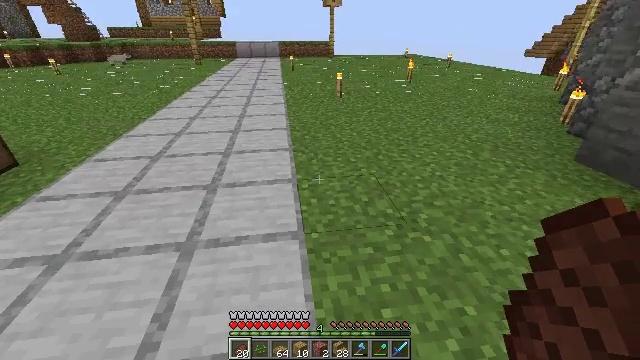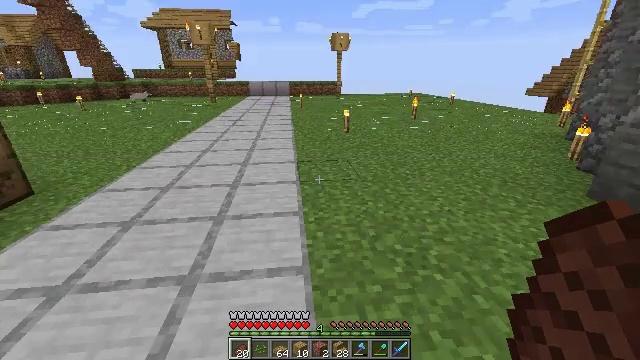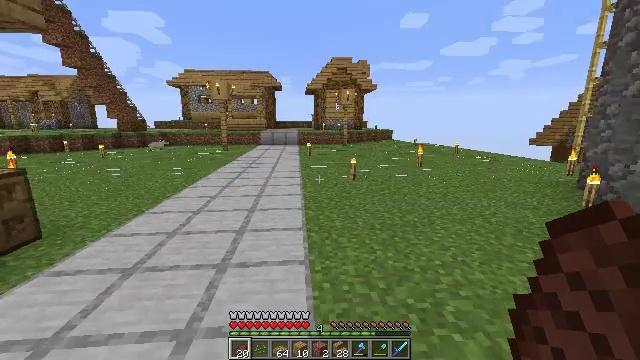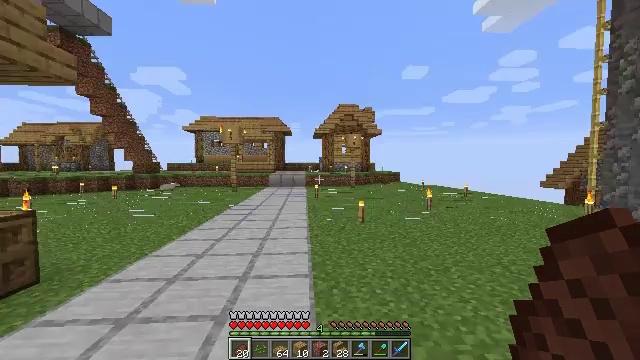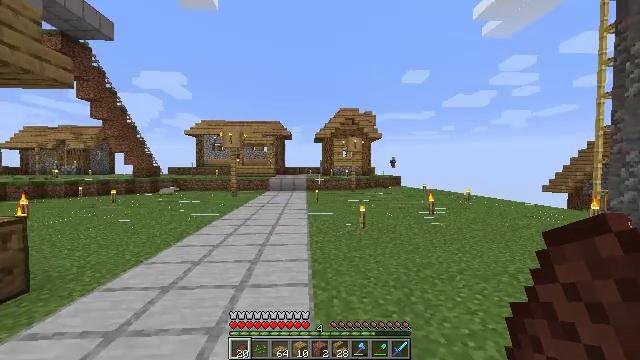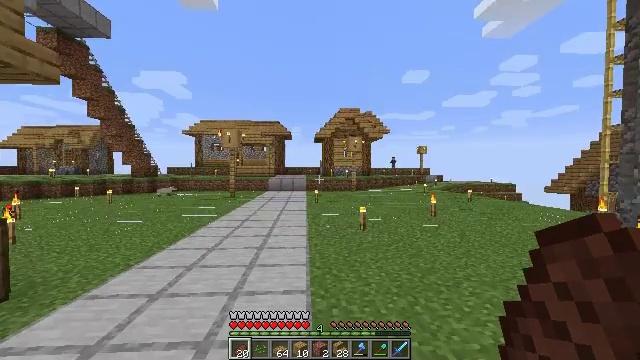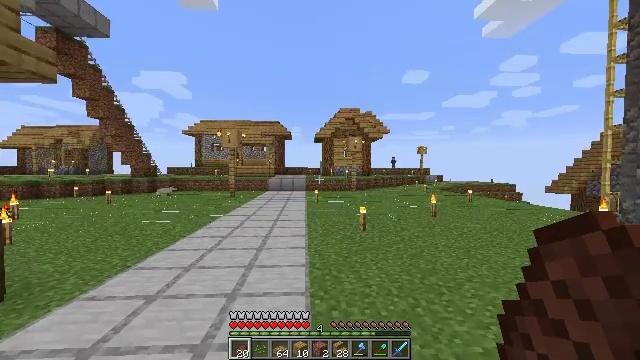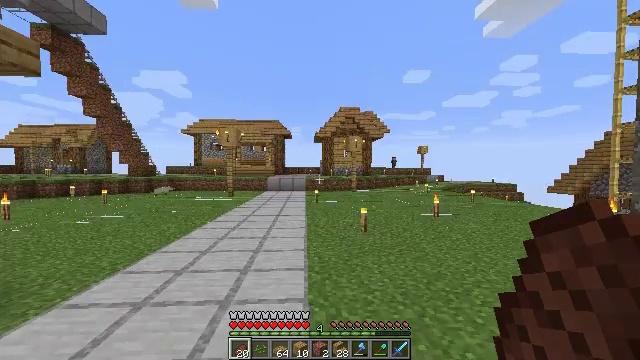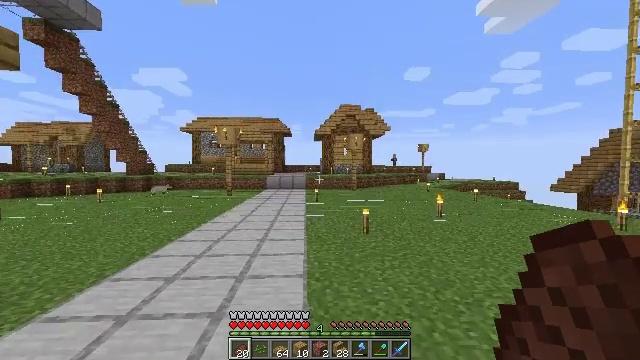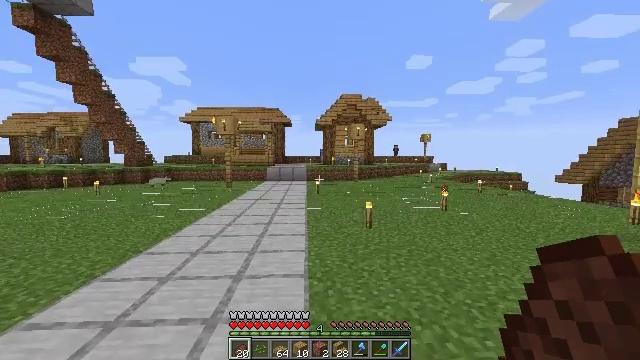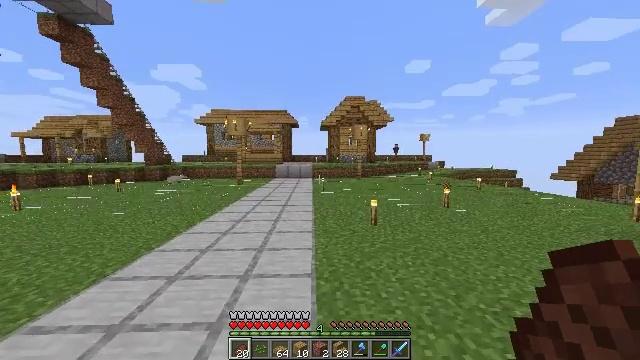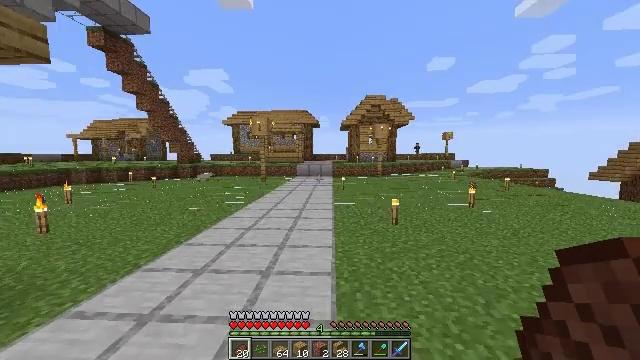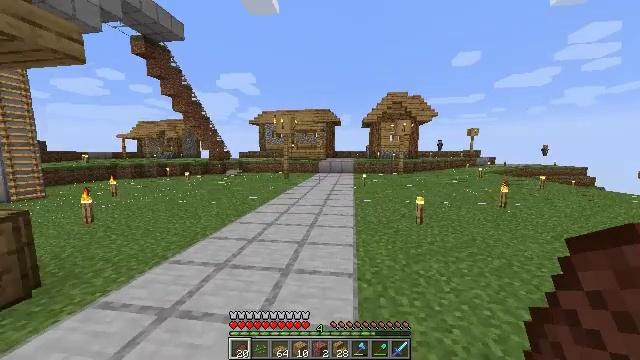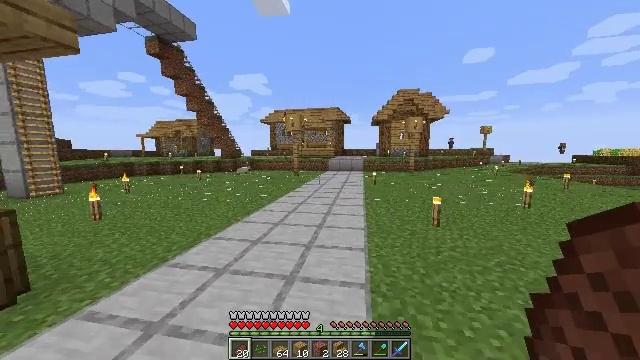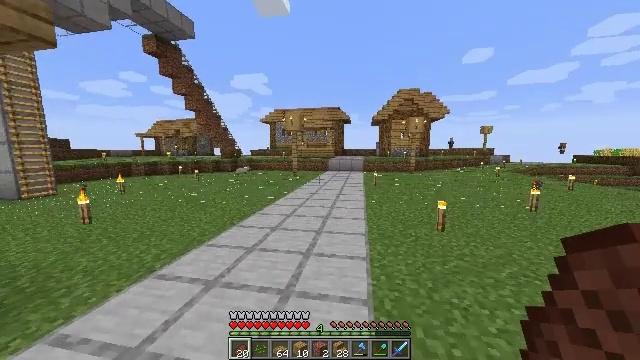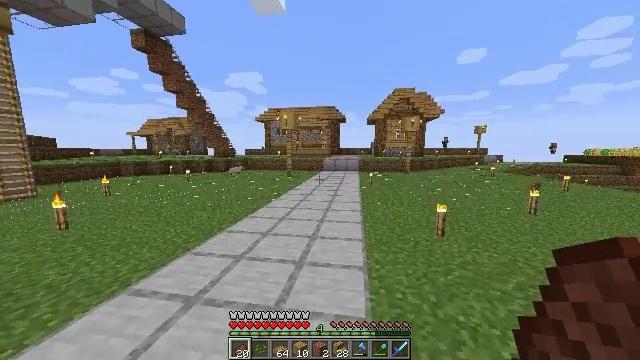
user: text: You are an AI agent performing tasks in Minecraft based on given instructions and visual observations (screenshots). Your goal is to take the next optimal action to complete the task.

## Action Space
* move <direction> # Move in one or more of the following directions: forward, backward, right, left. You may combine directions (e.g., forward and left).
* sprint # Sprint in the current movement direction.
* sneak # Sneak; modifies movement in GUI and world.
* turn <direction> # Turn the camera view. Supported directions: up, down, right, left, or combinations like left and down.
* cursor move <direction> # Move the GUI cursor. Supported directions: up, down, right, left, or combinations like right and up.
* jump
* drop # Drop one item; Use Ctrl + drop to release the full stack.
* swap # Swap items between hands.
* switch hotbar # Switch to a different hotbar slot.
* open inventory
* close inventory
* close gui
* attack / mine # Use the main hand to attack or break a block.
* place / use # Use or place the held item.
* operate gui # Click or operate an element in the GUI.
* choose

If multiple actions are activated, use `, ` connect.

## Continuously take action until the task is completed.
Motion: motion action
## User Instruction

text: Use the furnace to create a brick from clay.
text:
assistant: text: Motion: turn left and up
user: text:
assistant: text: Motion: turn left and up
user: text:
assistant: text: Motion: move forward, turn left and up
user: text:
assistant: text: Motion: move forward
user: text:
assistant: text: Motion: move forward
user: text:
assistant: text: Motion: move forward
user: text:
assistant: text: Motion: move forward
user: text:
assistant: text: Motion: move forward
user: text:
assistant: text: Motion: move forward, sprint, turn down
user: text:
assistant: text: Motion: move forward, sprint, turn left
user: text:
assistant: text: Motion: move forward, sprint, turn left
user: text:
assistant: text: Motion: move forward, sprint, turn left and down
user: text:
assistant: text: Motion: move forward, turn left
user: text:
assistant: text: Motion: move forward
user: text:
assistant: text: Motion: move forward, sprint, turn right
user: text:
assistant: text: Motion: move forward, sprint, turn left
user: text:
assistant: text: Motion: move forward, sprint, turn left
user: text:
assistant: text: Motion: move forward, sprint, turn left
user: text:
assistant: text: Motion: move forward, turn left and up
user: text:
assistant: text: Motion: move forward, turn left and up
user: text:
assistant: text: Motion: move forward, turn left
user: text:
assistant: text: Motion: move forward, turn left
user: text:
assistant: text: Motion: move forward, turn left
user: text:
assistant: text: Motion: move forward, turn left and down, jump
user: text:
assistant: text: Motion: move forward, turn left and down, jump
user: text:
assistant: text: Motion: move forward, turn left, jump
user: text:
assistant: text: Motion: move forward, turn left and down, jump
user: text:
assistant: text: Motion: move forward, turn left, jump
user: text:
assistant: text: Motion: move forward, jump
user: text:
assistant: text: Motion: move forward, jump